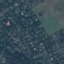
Land use / land cover: Residential